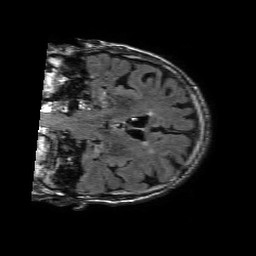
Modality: FLAIR
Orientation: coronal
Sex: male
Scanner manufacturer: philips
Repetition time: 11 s
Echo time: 0.125 s